Interaction volume radius: 5 \u00c5
Interaction volume height: 10 \u00c5
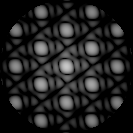
Disorder parameter: 0.003849